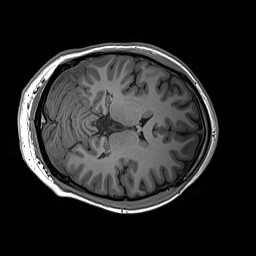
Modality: T1w
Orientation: coronal
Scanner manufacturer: siemens
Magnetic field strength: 3 T
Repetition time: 2.2 s
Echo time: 0.00244 s